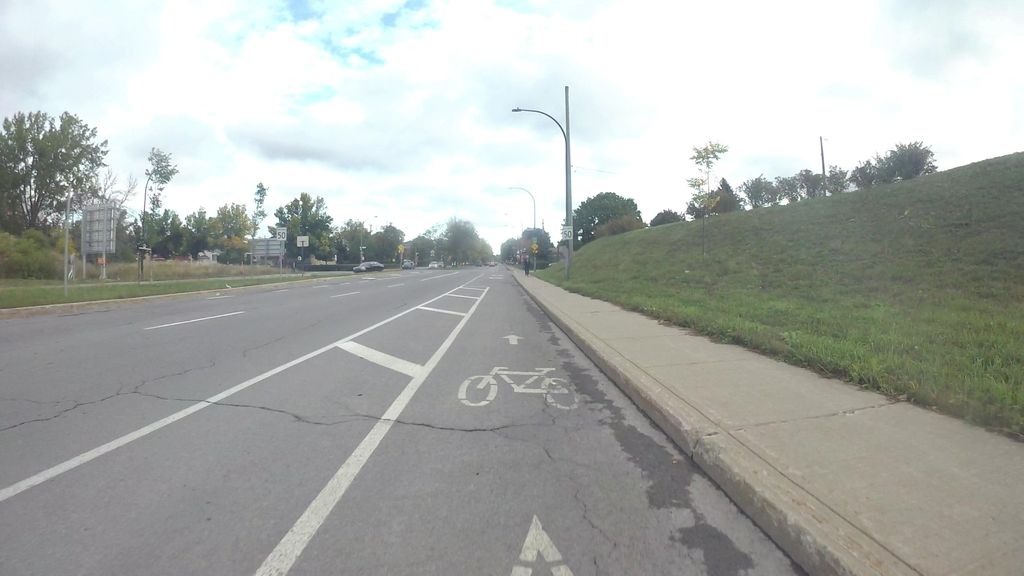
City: montreal